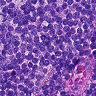
Metastatic tissue present: no